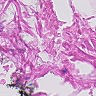
Metastatic tissue present: no